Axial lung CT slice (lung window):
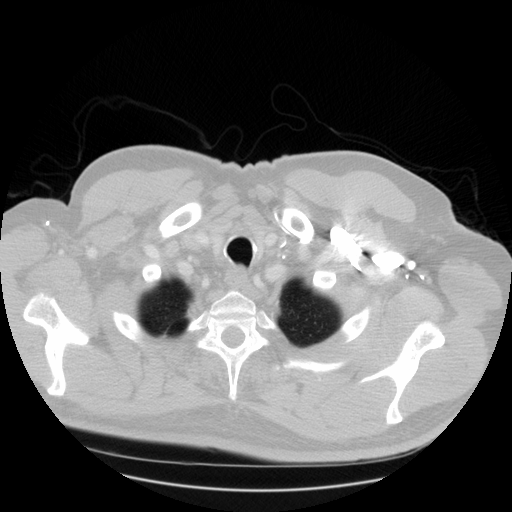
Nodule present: no